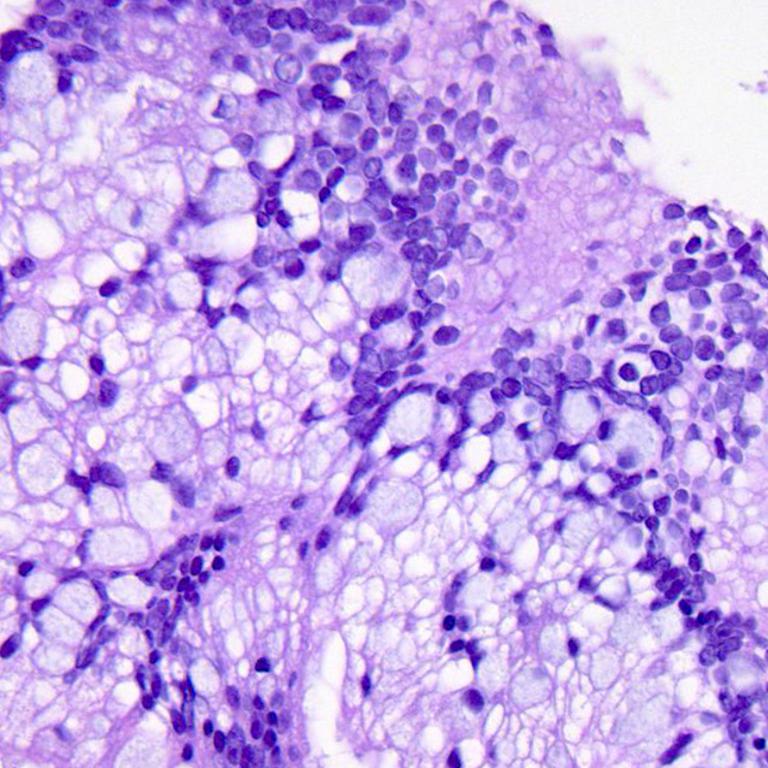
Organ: colon
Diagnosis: adenocarcinomas